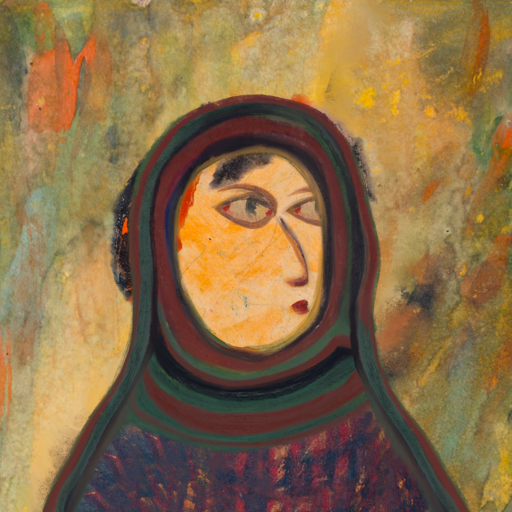
Background: Comrade, Head And Neck Side: Experience, Face Side: GypsyMother, Bust: In_The_Sun, Hair Side: Childish, Head Accessory: After_Raid_Scarf, Second Necklace: Blank, Necklace: Blank, Baby: Blank